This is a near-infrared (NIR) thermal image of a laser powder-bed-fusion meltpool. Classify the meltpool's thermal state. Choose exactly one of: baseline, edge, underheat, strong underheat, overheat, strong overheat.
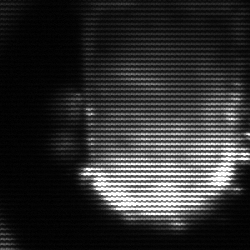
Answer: baseline